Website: crate-barrel
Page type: receipt
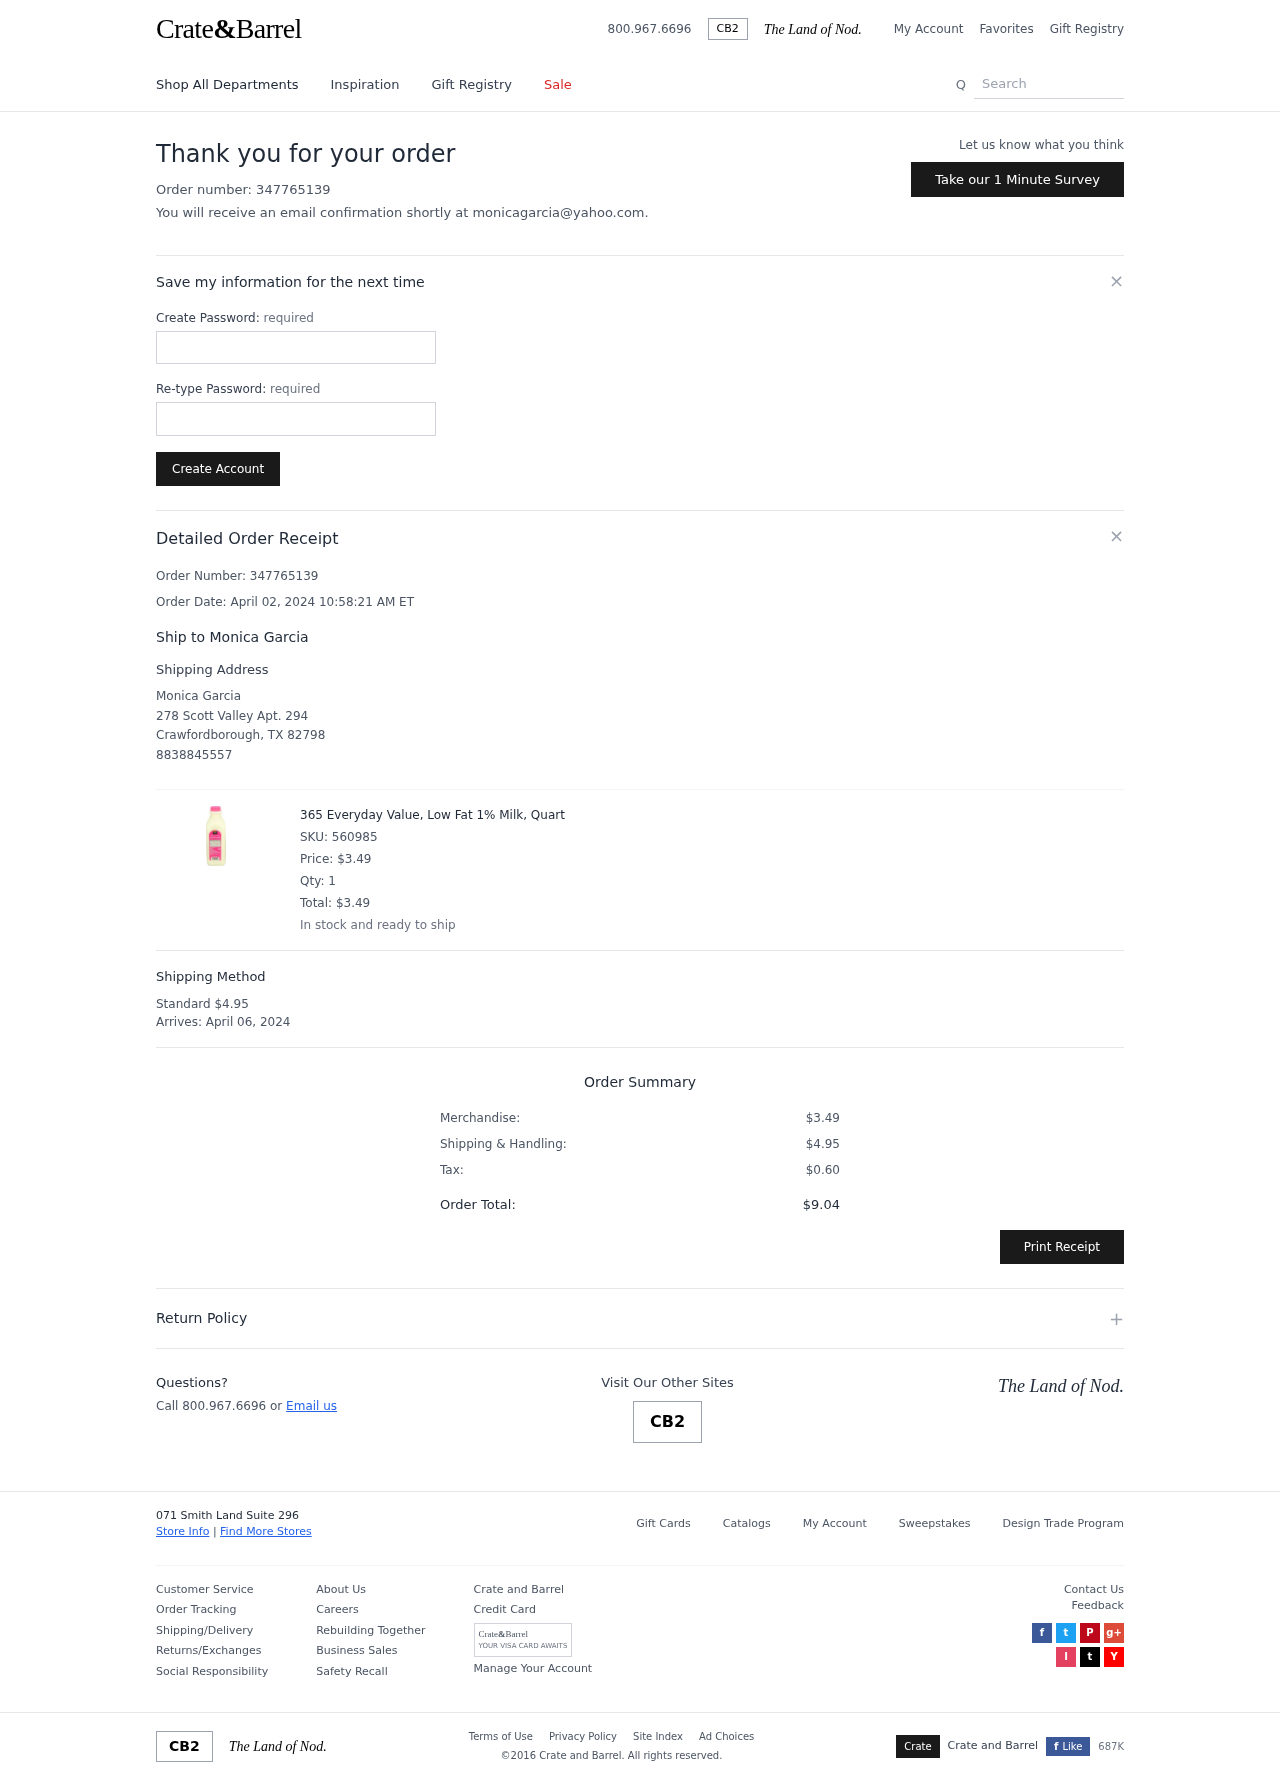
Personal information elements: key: PII_CITY
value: Crawfordborough
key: PII_EMAIL
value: monicagarcia@yahoo.com
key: PII_FULLNAME
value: Monica Garcia
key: PII_FULLNAME
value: Ship to Monica Garcia
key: PII_PHONE
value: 8838845557
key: PII_POSTCODE
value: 82798
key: PII_STATE_ABBR
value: TX
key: PII_STREET
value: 278 Scott Valley Apt. 294
Product elements: key: PRODUCT1_NAME
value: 365 Everyday Value, Low Fat 1% Milk, Quart
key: PRODUCT1_PRICE
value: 3.49
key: PRODUCT1_QUANTITY
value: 1
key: PRODUCT1_SKU
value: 560985
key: PRODUCT1_TOTAL
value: $3.49
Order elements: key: ORDER_ID
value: Order Number: 347765139
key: ORDER_ID
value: Order number: 347765139
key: ORDER_DATE
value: Order Date: April 02, 2024 10:58:21 AM ET
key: ORDER_SHIPPING_COST
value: $4.95
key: ORDER_DELIVERY_DATE
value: April 06, 2024
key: ORDER_SUBTOTAL
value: $3.49
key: ORDER_TAX
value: $0.60
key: ORDER_TOTAL
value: $9.04
Search elements: key: HEADER_SEARCH
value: Search